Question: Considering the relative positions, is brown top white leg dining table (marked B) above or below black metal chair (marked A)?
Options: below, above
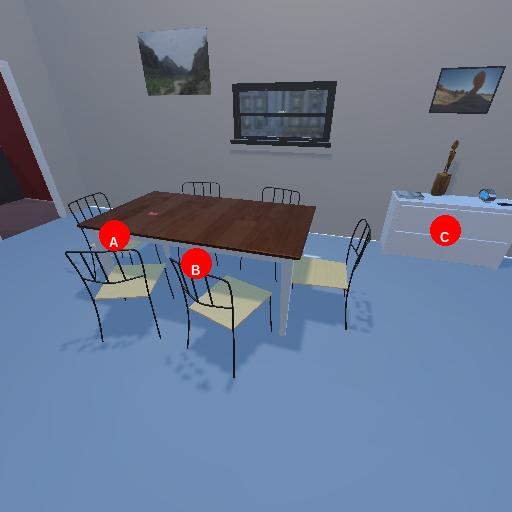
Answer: below